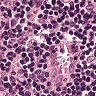
Metastatic tissue present: no